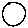
Label: circle